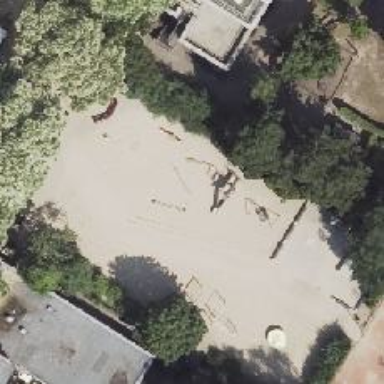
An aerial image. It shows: Playground featuring climbing frame.